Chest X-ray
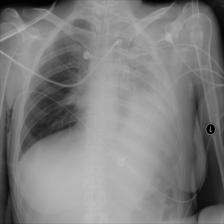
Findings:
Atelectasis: negative
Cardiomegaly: negative
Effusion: negative
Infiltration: positive
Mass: negative
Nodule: negative
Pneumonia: negative
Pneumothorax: negative
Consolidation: positive
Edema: negative
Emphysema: negative
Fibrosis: negative
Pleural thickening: negative
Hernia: negative